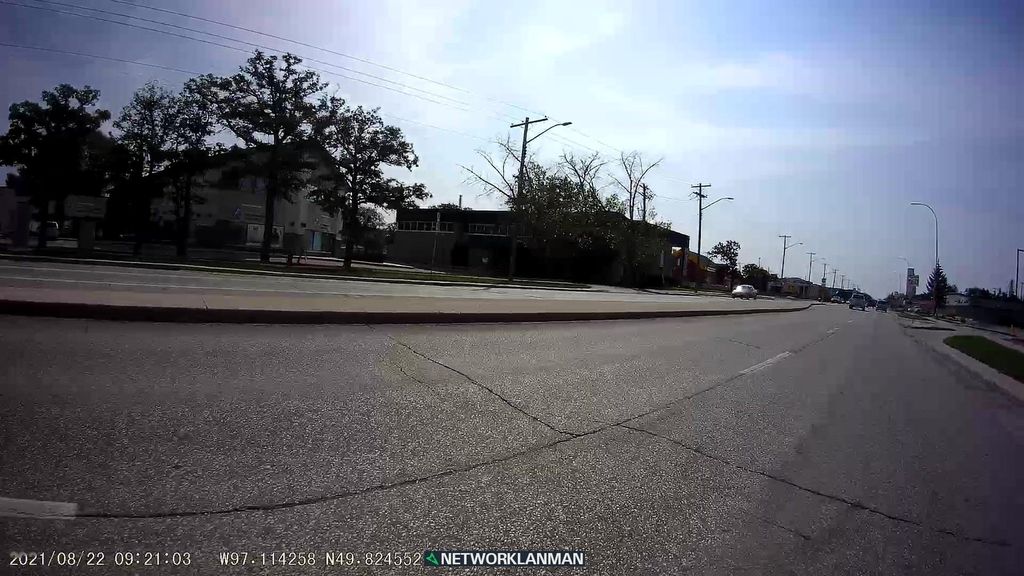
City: winnipeg